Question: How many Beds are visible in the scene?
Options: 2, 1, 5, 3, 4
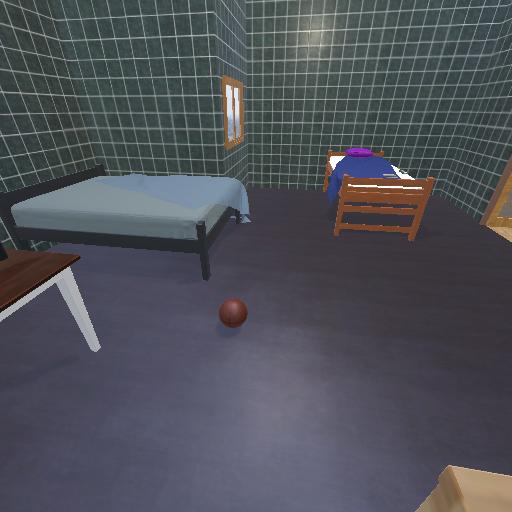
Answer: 2